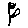
Label: flower